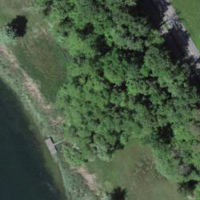
EUNIS habitat code: 23
Species observed at this site:
Alnus glutinosa
Corylus avellana
Prunus padus